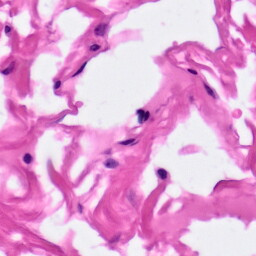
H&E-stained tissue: Pancreatic